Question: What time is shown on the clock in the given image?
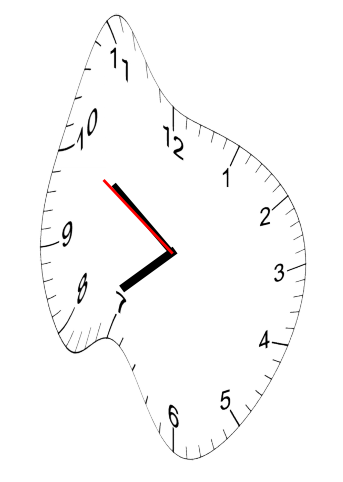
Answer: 07:50:50